Question:
Well I have this app with swipe gesture functionality between fragments which they contains images which are located in the resources folders .. but when i swipe left and right I noticed that the performance is bad and slow .. Any suggestions to improve it?
And here is the header of the main activity code :
'''
public class MainActivity extends FragmentActivity implements
ActionBar.TabListener {
private ViewPager viewPager;
private TabsPagerAdapter mAdapter;
private ActionBar actionBar;
// Tab titles
private String[] tabs = {"Roman Curtain", "Roller Blinds", "Wooden Blinds" ,"Kitchen Blinds"};
//
@SuppressLint("NewApi")
@Override
protected void onCreate(Bundle savedInstanceState) {
super.onCreate(savedInstanceState);
setContentView(R.layout.activity_main);
// Initilization
viewPager = (ViewPager) findViewById(R.id.pager);
actionBar = getActionBar();
mAdapter = new TabsPagerAdapter(getSupportFragmentManager());
viewPager.setAdapter(mAdapter);
actionBar.setHomeButtonEnabled(false);
actionBar.setNavigationMode(ActionBar.NAVIGATION_MODE_TABS);
// Adding Tabs
for (String tab_name : tabs) {
actionBar.addTab(actionBar.newTab().setText(tab_name)
.setTabListener(this));
}
/**
* on swiping the viewpager make respective tab selected
* */
viewPager.setOnPageChangeListener(new ViewPager.OnPageChangeListener() {
@Override
public void onPageSelected(int position) {
// on changing the page
// make respected tab selected
actionBar.setSelectedNavigationItem(position);
}
@Override
public void onPageScrolled(int arg0, float arg1, int arg2) {
}
@Override
public void onPageScrollStateChanged(int arg0) {
}
});
}
@Override
public void onTabReselected(Tab tab, FragmentTransaction ft) {
}
@Override
public void onTabSelected(Tab tab, FragmentTransaction ft) {
// on tab selected
// show respected fragment view
viewPager.setCurrentItem(tab.getPosition());
}
@Override
public void onTabUnselected(Tab tab, FragmentTransaction ft) {
}
'''
and here is tab pager adapter :
'''
public class TabsPagerAdapter extends FragmentPagerAdapter {
public TabsPagerAdapter(FragmentManager fm) {
super(fm);
}
@Override
public Fragment getItem(int index) {
switch (index) {
case 0:
return new RomanCurtains();
case 1:
return new RollerBlinds();
case 2:
return new WoodenBlinds();
case 3:
return new KitchenBlinds();
// case 4:
// return new KitchenBlinds();
}
return null;
}
@Override
public int getCount() {
// get item count - equal to number of tabs
return 4;
}
}
'''
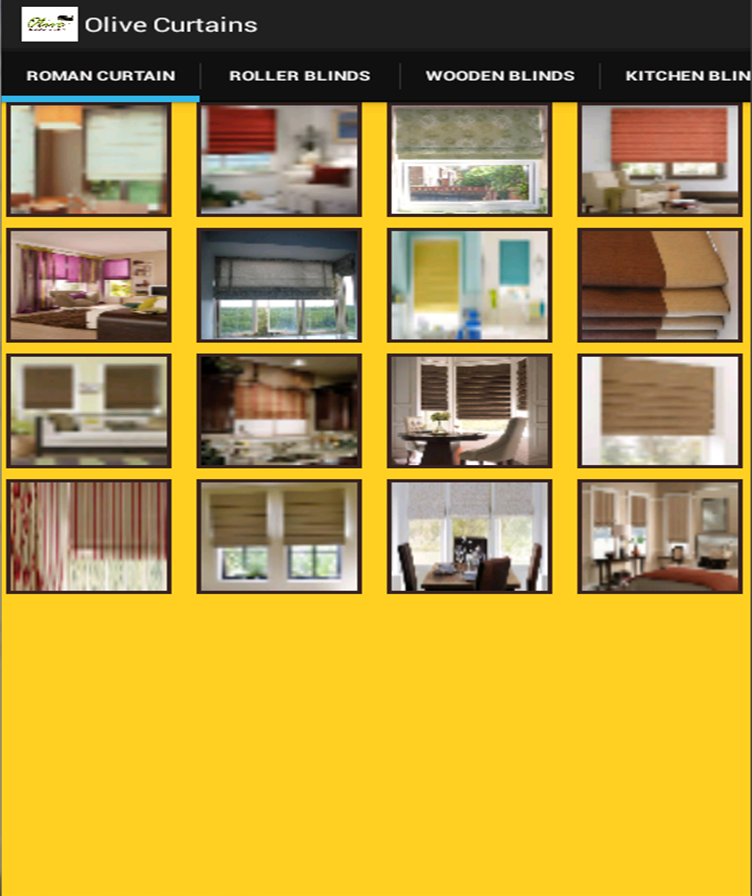
Answer: There may be a two reason for the bad performance
1. Your images are too big and takes too much space in the memory You can put the images in assets folder and then use Picasso library to use them. It will improve the performance. https://github.com/square/picasso
2. All the pages in the ViewPager is in the memory if you use PagerAdapter or FragmentPagerAdapter. If you use FragmentStatePagerAdapter only the visible page and the pages adjacent to that page are kept in the memory. This will improve the performance too.